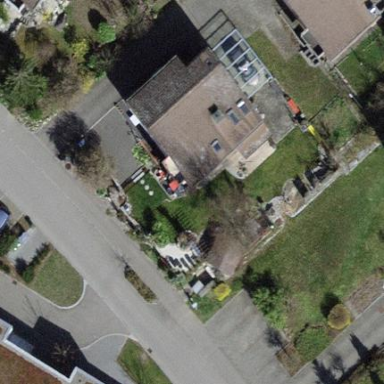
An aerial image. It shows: Building with tile roof.